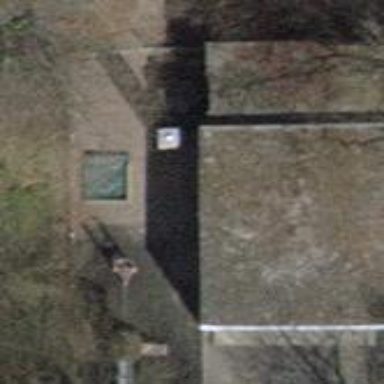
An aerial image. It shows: Kindergarten building.